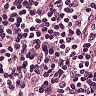
Metastatic tissue present: no